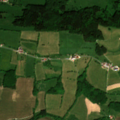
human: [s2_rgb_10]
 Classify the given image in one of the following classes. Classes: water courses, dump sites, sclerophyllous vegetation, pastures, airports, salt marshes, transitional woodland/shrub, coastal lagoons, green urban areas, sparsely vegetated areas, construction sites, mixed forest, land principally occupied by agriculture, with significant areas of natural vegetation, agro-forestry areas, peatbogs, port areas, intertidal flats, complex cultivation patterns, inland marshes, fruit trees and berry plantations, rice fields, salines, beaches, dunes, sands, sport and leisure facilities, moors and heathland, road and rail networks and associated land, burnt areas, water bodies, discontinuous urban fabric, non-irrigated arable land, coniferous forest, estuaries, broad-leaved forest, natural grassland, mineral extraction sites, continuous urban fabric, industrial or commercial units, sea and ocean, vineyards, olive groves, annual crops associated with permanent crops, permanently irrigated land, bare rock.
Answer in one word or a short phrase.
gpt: pastures, land principally occupied by agriculture, with significant areas of natural vegetation, mixed forest